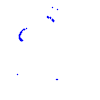
Particle: proton